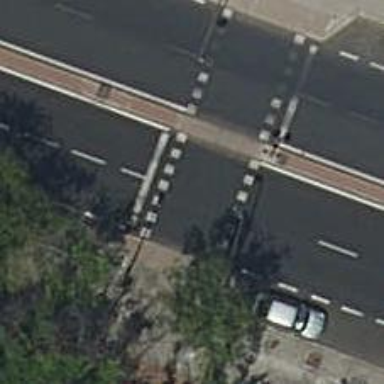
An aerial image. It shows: Pedestrian crossing with zebra markings on footway.